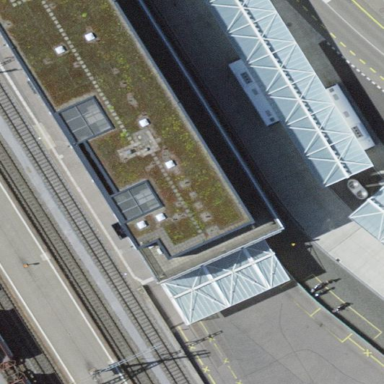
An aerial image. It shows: View of roof of building.